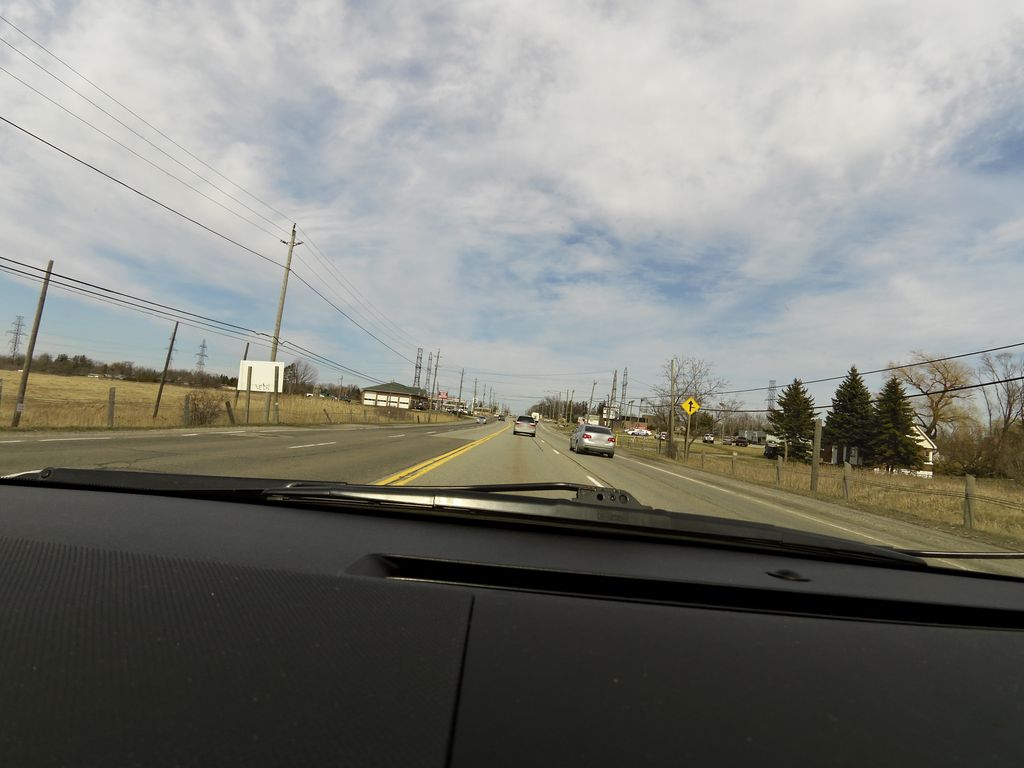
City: hamilton